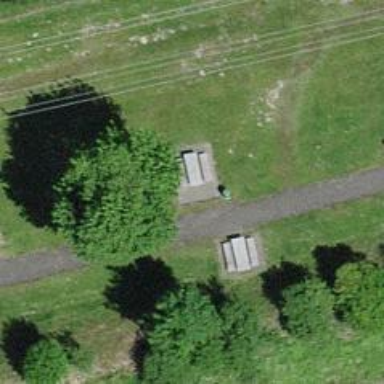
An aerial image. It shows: Picnic table located in leisure land area.